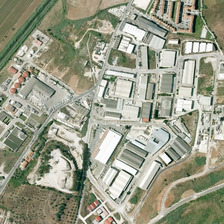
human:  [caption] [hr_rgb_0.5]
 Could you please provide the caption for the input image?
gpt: many buildings and some green plants are in an industrial area .

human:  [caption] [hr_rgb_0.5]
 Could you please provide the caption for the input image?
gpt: many buildings and some green plants are in an industrial area .

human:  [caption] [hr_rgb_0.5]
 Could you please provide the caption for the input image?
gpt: many buildings and some green plants are in an industrial area .

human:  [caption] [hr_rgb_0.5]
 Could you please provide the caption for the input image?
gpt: many buildings and some green plants are in an industrial area .

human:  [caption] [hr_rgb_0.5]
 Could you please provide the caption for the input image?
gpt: many buildings and some green plants are in an industrial area .